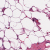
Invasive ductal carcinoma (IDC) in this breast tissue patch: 0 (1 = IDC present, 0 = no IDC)